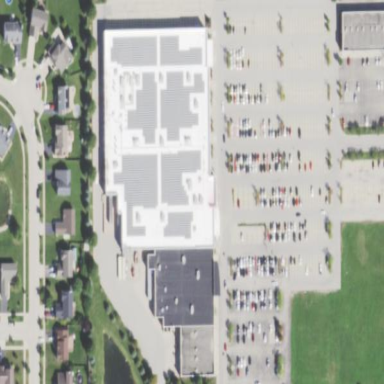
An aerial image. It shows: Retail building housing department store.